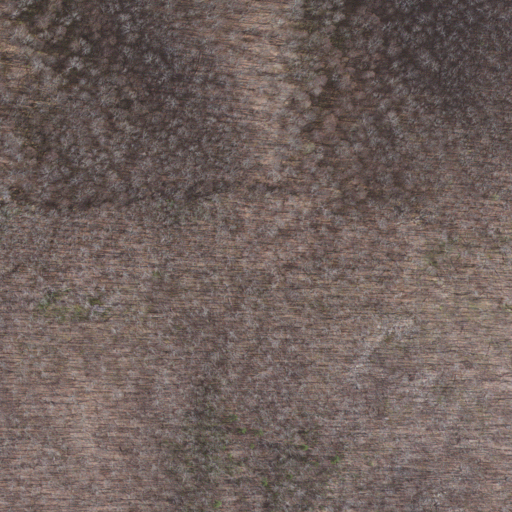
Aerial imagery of mountain in Virginia named Chimney Rock containing only deciduous forest